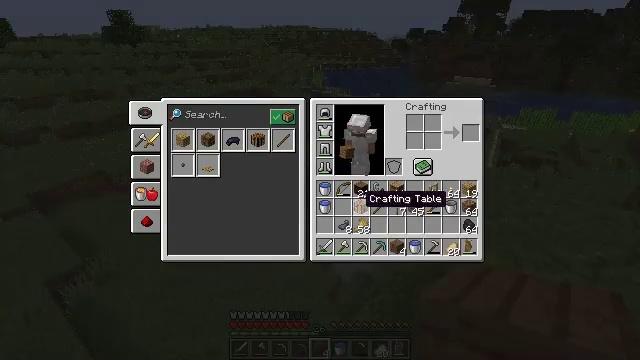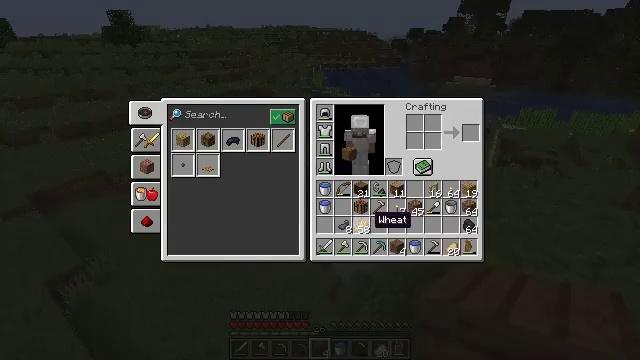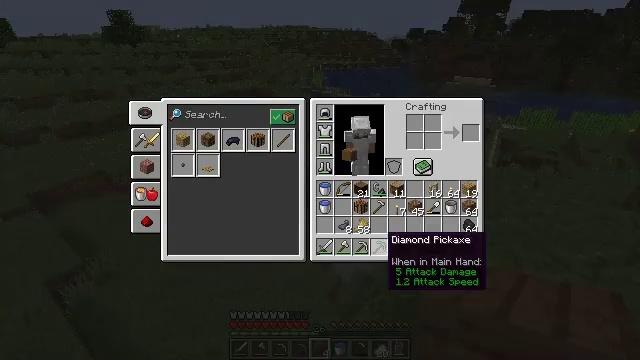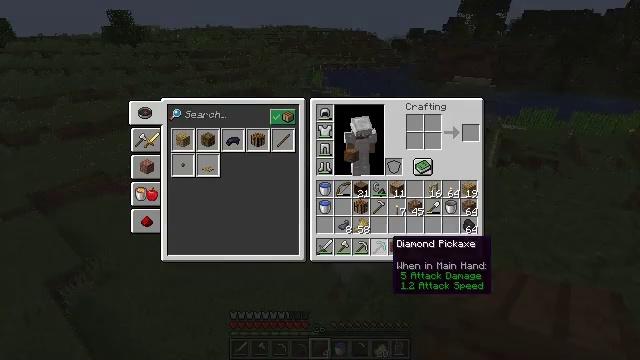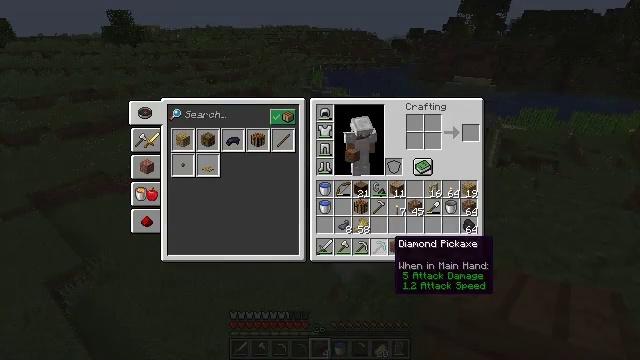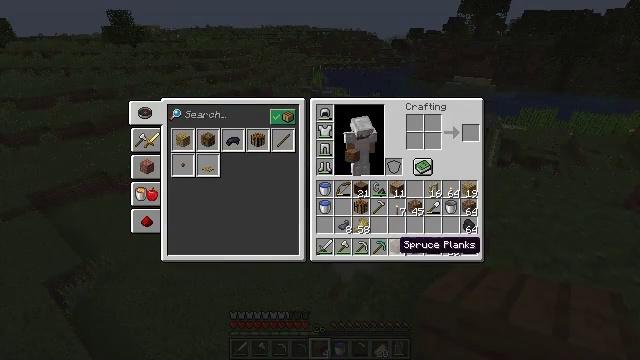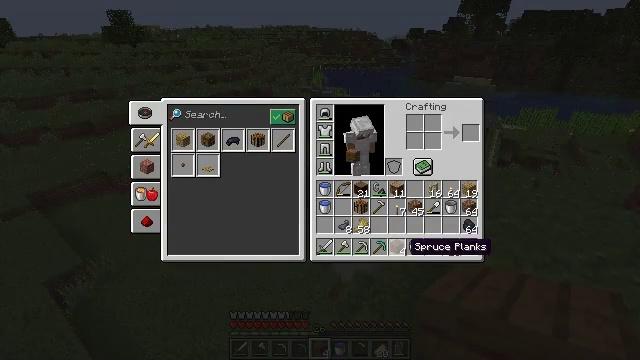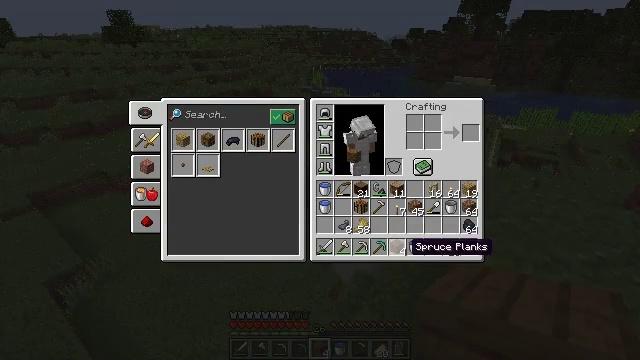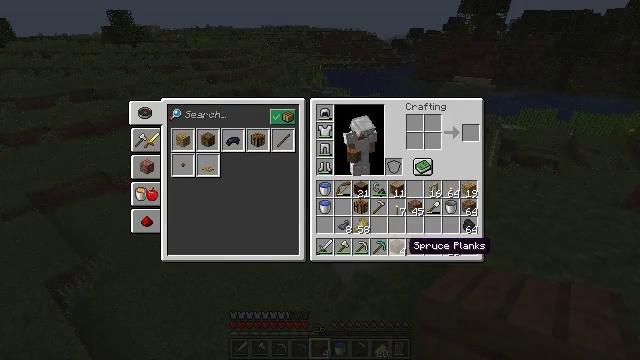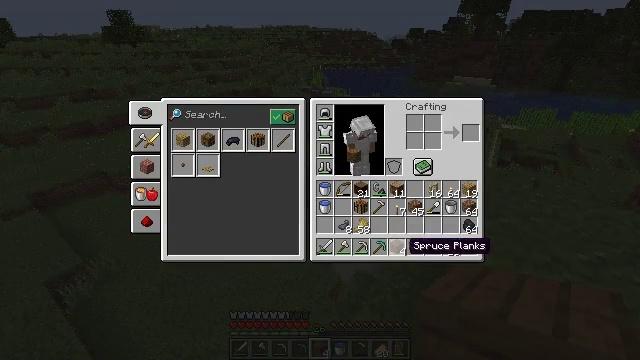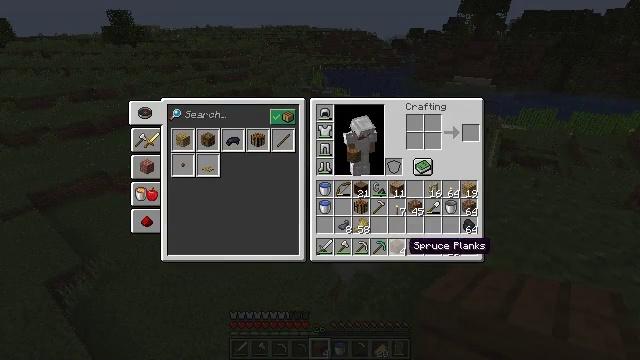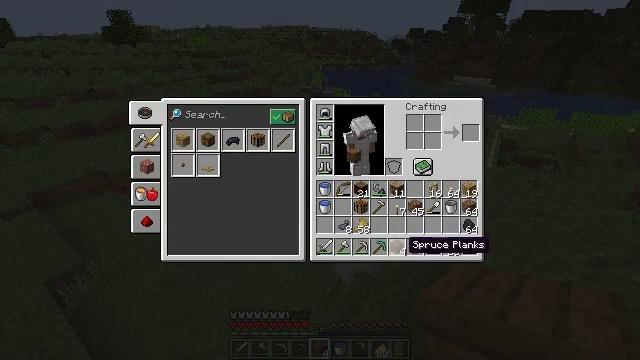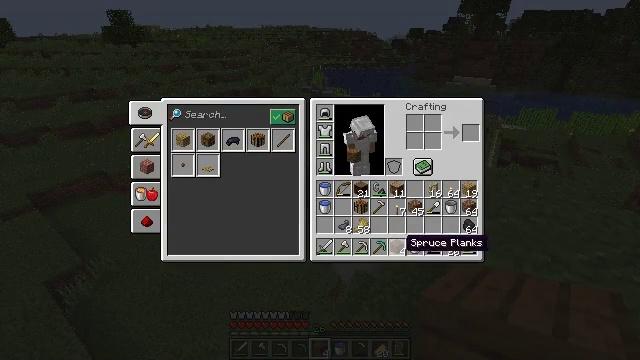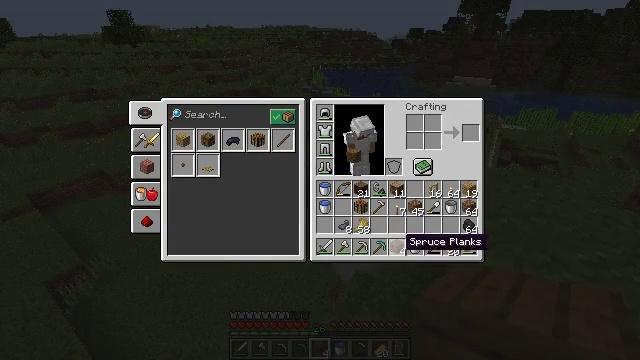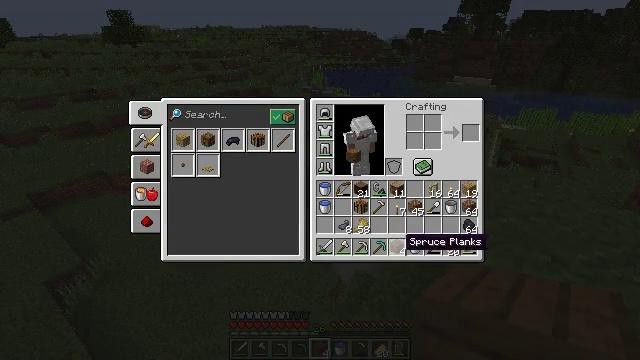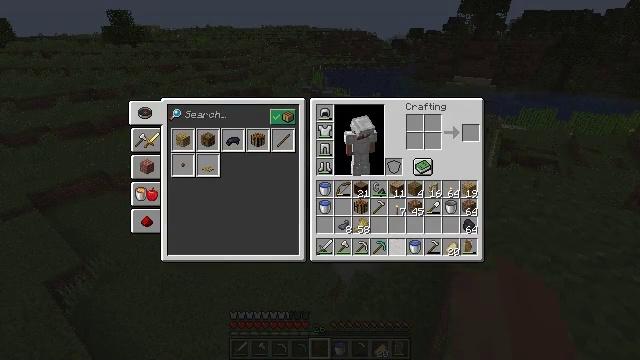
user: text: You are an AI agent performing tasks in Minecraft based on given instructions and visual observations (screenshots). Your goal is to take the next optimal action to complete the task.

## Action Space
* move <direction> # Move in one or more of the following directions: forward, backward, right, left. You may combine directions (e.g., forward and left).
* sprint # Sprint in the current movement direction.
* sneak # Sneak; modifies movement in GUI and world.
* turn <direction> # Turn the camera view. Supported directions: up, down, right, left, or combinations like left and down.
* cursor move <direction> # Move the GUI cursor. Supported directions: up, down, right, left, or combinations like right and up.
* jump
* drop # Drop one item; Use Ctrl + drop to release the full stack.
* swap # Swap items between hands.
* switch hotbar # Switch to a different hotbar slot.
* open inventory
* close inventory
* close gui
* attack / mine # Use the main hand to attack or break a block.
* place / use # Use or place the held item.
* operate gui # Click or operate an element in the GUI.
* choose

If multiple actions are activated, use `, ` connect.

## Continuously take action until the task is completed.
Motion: motion action
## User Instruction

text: Break the birch fence.
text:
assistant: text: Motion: turn right and down
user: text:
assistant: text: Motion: turn right and down
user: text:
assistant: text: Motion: sneak
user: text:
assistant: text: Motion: sneak
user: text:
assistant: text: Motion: sneak
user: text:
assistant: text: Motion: sneak, turn right
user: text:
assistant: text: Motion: sneak
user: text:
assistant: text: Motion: sneak
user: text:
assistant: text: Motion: sneak
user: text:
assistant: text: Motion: sneak
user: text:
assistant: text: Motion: sneak
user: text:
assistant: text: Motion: sneak
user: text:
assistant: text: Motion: sneak
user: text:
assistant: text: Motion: sneak
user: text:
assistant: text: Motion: sneak, attack / mine
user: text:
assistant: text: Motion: sneak, attack / mine
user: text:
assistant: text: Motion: sneak
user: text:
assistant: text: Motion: sneak
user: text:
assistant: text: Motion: sneak
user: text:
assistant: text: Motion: sneak
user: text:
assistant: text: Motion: no_op
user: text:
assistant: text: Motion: no_op
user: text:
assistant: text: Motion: no_op
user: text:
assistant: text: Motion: no_op
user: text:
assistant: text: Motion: no_op
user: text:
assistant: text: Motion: no_op
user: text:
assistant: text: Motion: turn up
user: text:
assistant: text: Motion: no_op
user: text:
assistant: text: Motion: no_op
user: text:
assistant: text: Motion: no_op